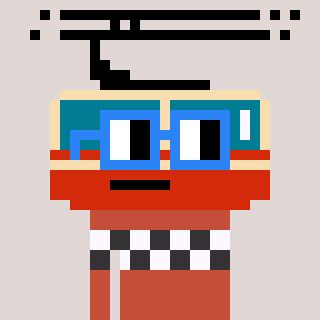
a pixel art character with square blue glasses, a tram wagon-shaped head and a rust-colored body on a warm background